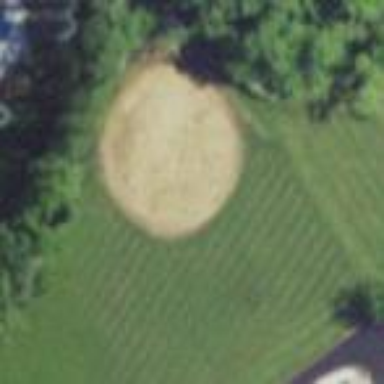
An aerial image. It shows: Baseball pitch for leisure land.